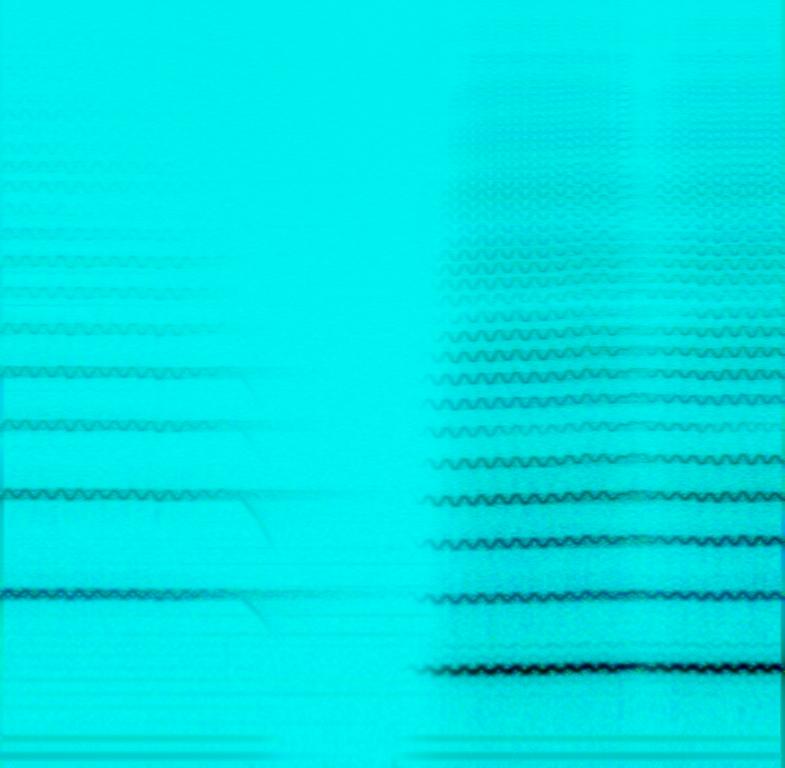
Someone is playing a Theremin on a very high pitch going up in pitch and with a lot of vibrato. This song may be playing at home while enjoying your instrument.